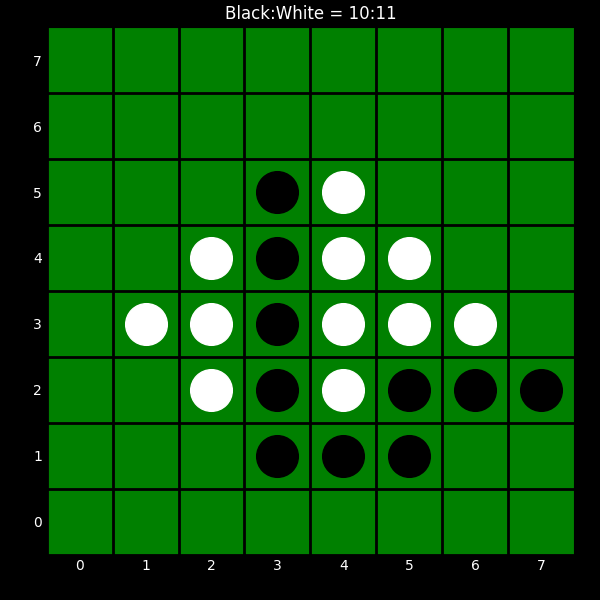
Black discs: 10
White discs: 11